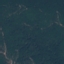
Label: Forest